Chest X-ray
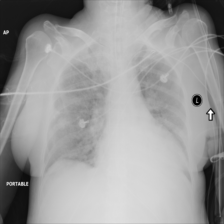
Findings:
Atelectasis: negative
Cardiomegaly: negative
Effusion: negative
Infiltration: negative
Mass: negative
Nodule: negative
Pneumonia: negative
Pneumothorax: negative
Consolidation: negative
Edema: negative
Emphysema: negative
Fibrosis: negative
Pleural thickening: negative
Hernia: negative